Interaction volume radius: 5 \u00c5
Interaction volume height: 25 \u00c5
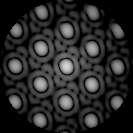
Disorder parameter: 0.03036